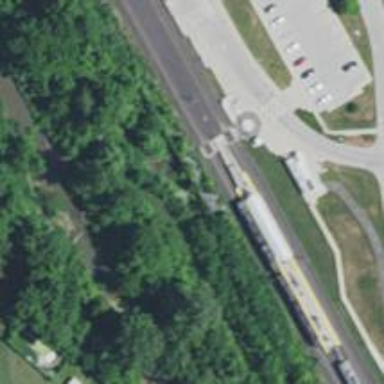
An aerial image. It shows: Railway crossing.